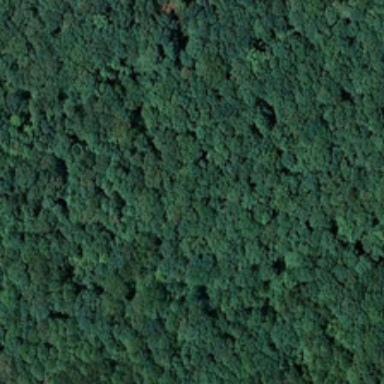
Many green trees are in a forest .